Field crop: maize
Growth stage: 2
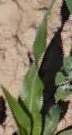
Species: maize